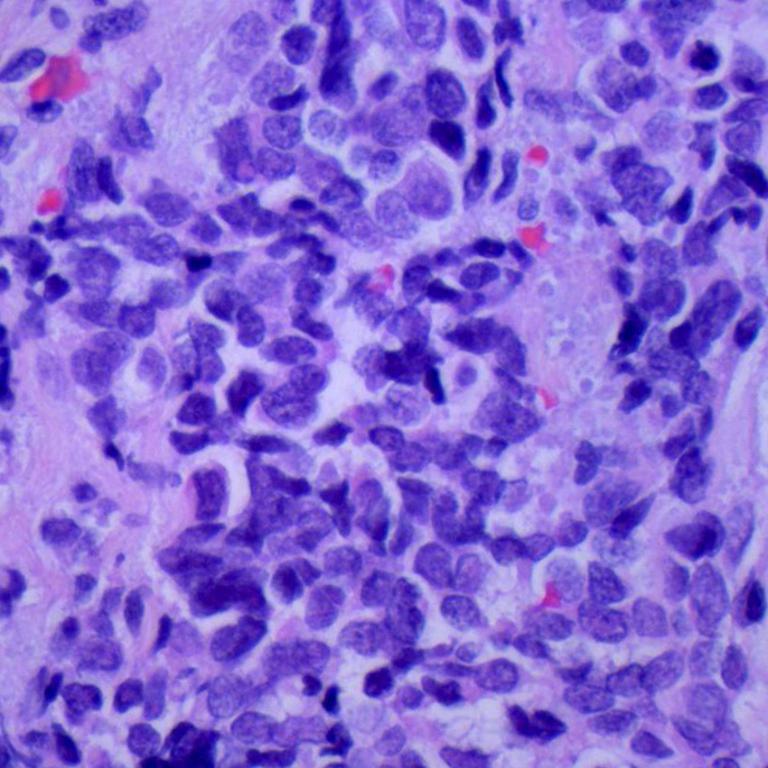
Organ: lung
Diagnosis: squamous carcinomas